Question: I have the following error in Jenkins ( refers to a path on the disk, each instance of below can be different and not neccasarily the same as all other instances of )
'''
The command "tsc "C:\<path>\shared.editpage-default.ts" "C:\<path>\shared.editpage-editenabled.ts" "C:\<path>\shared.filters.ts" "C:\<path>\perfect.common.interfaces.d.ts" "C:\<path>\perfect.hide-and-seek.ts" "C:\<path>\perfect.domutils.ts" "C:\<path>\jquery.validation.d.ts" "C:\<path>\perfect.pagination.ts" "C:\<path>\perfect.sorting.ts" "C:\<path>\jquery.d.ts" "C:\<path>\perfect.langchange.ts" "C:\<path>\perfect.switchbox.ts" "C:\<path>\perfect.validation.ts"" exited with code 9009.
c:\WINDOWS\Microsoft.NET\Framework4.0.30319\Microsoft.Common.targets(847,9): warning MSB3644: The reference assemblies for framework ".NETFramework,Version=v4.5" were not found. To resolve this, install the SDK or Targeting Pack for this framework version or retarget your application to a version of the framework for which you have the SDK or Targeting Pack installed. Note that assemblies will be resolved from the Global Assembly Cache (GAC) and will be used in place of reference assemblies. Therefore your assembly may not be correctly targeted for the framework you intend. [C:\<path>\<proj>.csproj]
'''
Now, the issue is this. We have a section in our project file that builds our TypeScript files and creates .js files each time we save the TypeScript file. This is the section:
'''
<Target Name="BeforeBuild">
<Message Text="Compiling TypeScript files" />
<Message Text="Executing tsc$(TypeScriptSourceMap) @(TypeScriptCompile ->'&quot;%(fullpath)&quot;', ' ')" />
<Exec Command="tsc$(TypeScriptSourceMap) @(TypeScriptCompile ->'&quot;%(fullpath)&quot;', ' ')" IgnoreExitCode="true" />
</Target>
'''
This all works great locally, but fails in Jenkins because the Jenkins server does not have TypeScript installed. The thing is that I don't actually need the TypeScript command to be executed on Jenkins because the generated .js files are, as I said, built and created on save anyway, and we check these in. So there are three options.
1. Install TypeSctipt on the build server.
2. Change the command in the project file so that it only carries out the <Exec Command="tsc ... if we are in the configuration is Debug.
3. Change my build scripts to somehow not build the TypeScript files.
Here's what I've tried.
1. I thought I'd try install TypeScript on the build server, but the server is an old Windows Server 2003 machine and when I tried to install TypeScript 0.8.3 on it I got the below error. So, I installed the latest windows updates on the machine and restarted and re-ran the TypeScript installation and got the same error.

As for options 2 and 3.
Option 3 I think is probably quite difficult.
Please do make some suggestions.
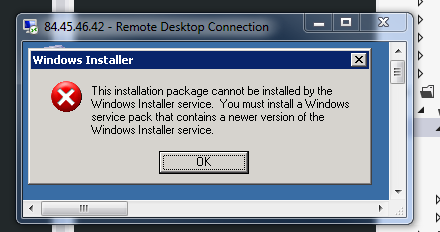
Answer: Option 2 should be easily doable. The Exec task (<URL>. I think what you want looks something like this:
'''
<Exec Command="..." Condition="'$(Configuration)' == 'Debug'" />
'''